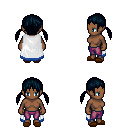
a pixel art fantasy rpg character, female body template, human, dark skin, white trimmed cape, magenta pants, raven twin-tailed hairstyle, brown slippers, four views (front, back, left, right), 2x2 character sprite sheet, small pixel art, hard edges, no anti-aliasing